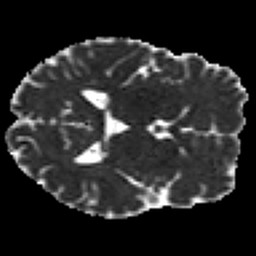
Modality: MD
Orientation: axial
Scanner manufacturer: siemens
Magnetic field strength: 3 T
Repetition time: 7.8 s
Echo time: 0.09 s